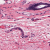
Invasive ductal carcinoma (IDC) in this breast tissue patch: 0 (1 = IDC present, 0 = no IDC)